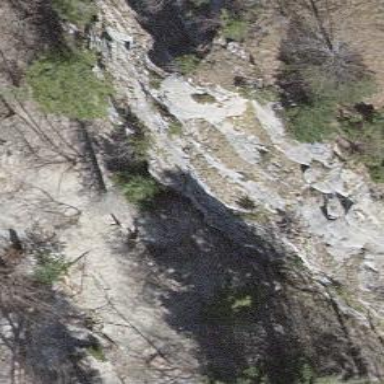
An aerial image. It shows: Cliff in nature.